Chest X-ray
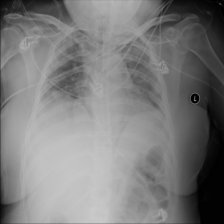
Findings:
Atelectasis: negative
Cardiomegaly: negative
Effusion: negative
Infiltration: negative
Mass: negative
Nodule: negative
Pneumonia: negative
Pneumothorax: negative
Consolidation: negative
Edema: negative
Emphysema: negative
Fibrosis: negative
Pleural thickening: negative
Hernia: negative